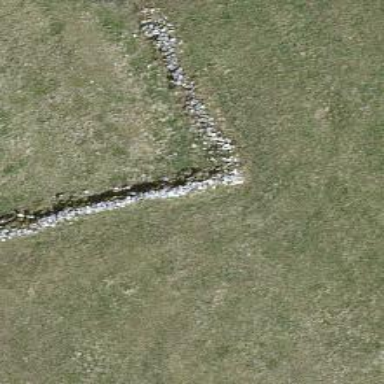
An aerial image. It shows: Dry stone wall barrier.